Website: bh-photo
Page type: billing-address
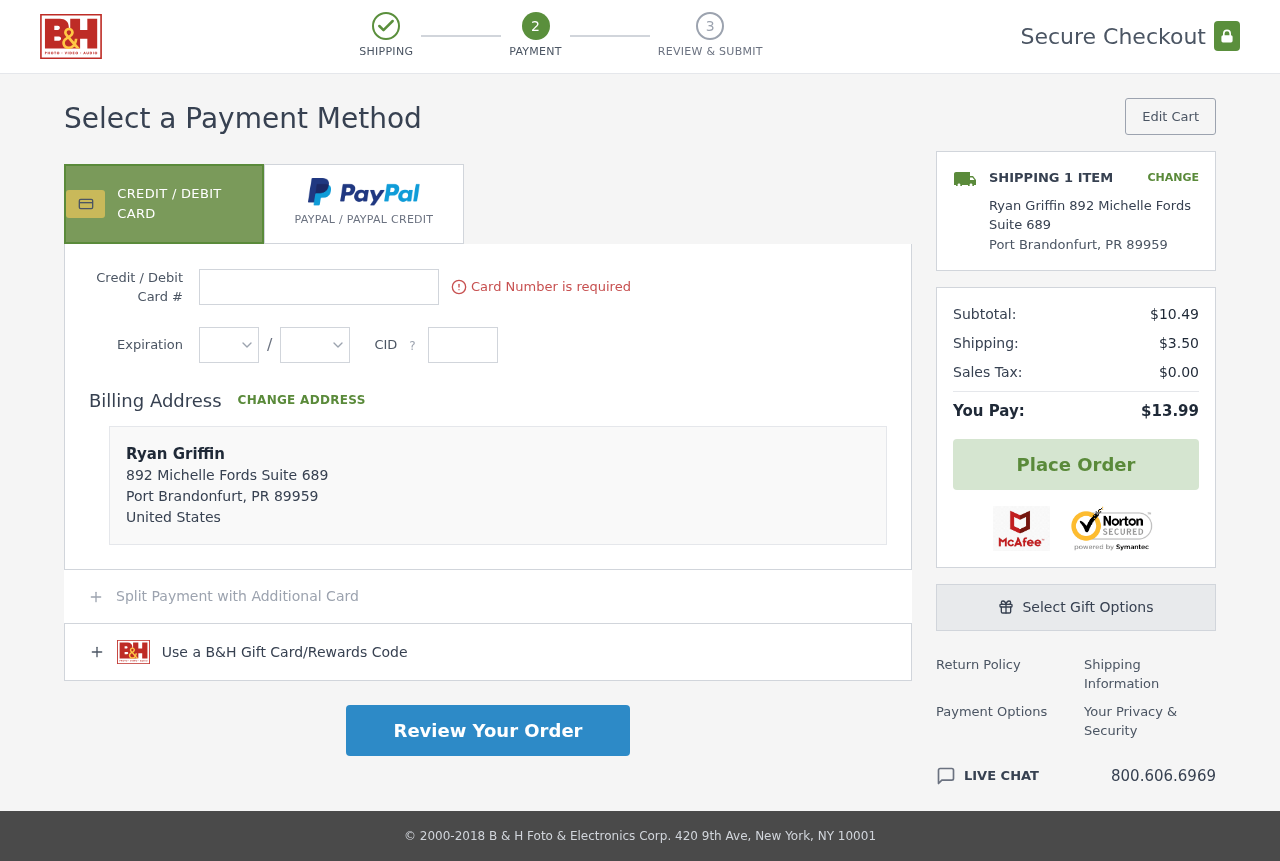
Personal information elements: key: PII_CARD_CVV
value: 832
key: PII_CARD_EXPIRY_MONTH
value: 01
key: PII_CARD_EXPIRY_YEAR
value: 29
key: PII_CARD_NUMBER
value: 4866 1400 6796 1580
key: PII_CITY
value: Port Brandonfurt
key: PII_COUNTRY
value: United States
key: PII_FULLNAME
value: Ryan Griffin
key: PII_FULLNAME2
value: Ryan Griffin
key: PII_POSTCODE
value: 89959
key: PII_STATE_ABBR
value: PR
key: PII_STREET
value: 892 Michelle Fords Suite 689
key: PII_STATE
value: PR
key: PII_POSTCODE_FULL
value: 89959
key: PII_POSTCODE_NUMERIC
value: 89959
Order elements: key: ORDER_NUM_ITEMS
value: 1
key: ORDER_SUBTOTAL
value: $10.49
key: ORDER_SHIPPING_COST
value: $3.50
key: ORDER_TAX
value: $0.00
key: ORDER_TOTAL
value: $13.99